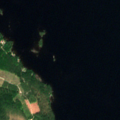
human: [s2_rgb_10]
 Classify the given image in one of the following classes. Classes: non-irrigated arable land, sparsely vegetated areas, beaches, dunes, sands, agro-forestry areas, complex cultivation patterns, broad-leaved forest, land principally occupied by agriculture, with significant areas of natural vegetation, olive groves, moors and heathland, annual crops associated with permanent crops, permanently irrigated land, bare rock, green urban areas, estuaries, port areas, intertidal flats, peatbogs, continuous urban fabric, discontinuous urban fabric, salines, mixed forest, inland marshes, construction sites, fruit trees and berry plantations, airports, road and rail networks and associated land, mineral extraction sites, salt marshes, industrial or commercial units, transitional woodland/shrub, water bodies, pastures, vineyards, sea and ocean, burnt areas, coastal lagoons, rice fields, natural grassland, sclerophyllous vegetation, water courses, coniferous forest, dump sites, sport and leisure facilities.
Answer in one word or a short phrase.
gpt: coniferous forest, water bodies